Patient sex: M
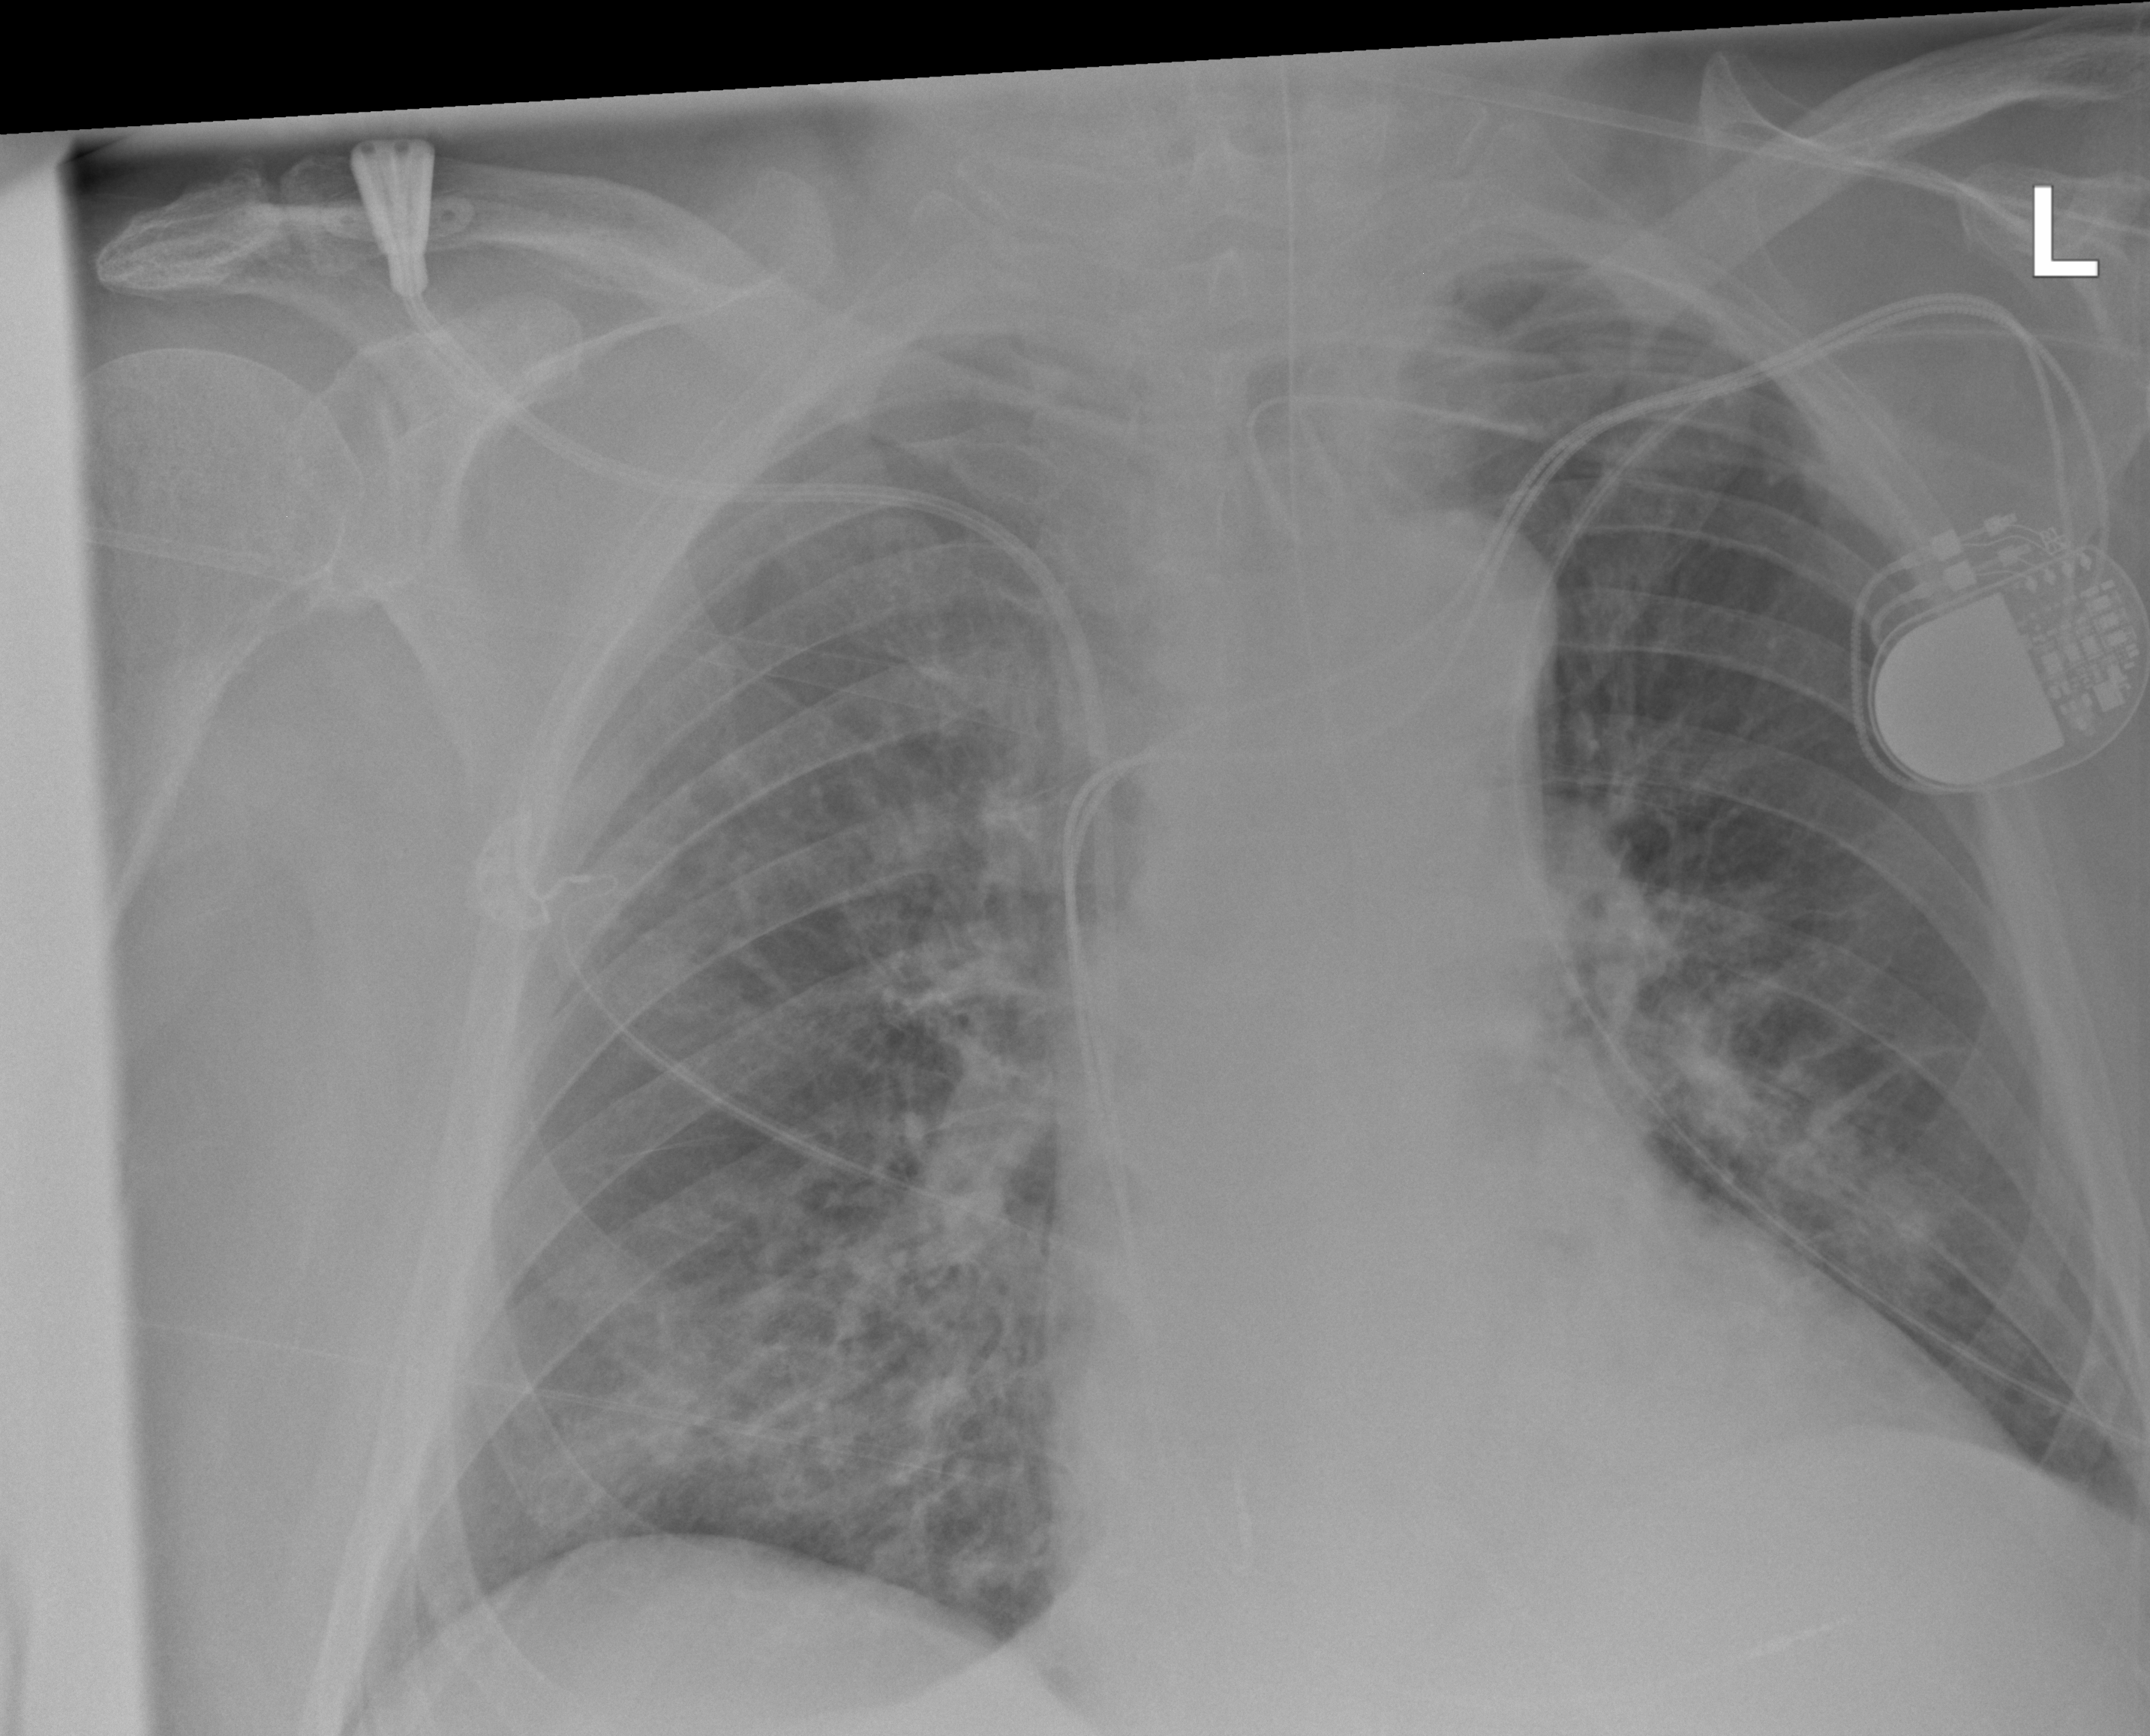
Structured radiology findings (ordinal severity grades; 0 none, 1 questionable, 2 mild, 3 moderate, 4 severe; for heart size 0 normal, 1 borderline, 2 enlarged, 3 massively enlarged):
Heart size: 2
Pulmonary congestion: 2
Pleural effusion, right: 0
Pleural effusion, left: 0
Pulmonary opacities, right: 2
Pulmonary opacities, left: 1
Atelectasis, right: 2
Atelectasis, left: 2